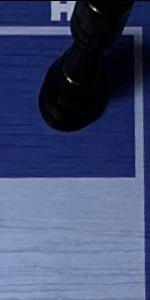
Label: Empty